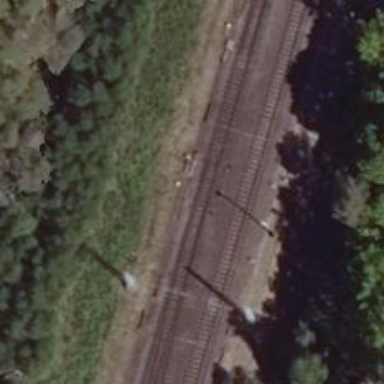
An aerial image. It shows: Railway switch with the turnout side on the left.